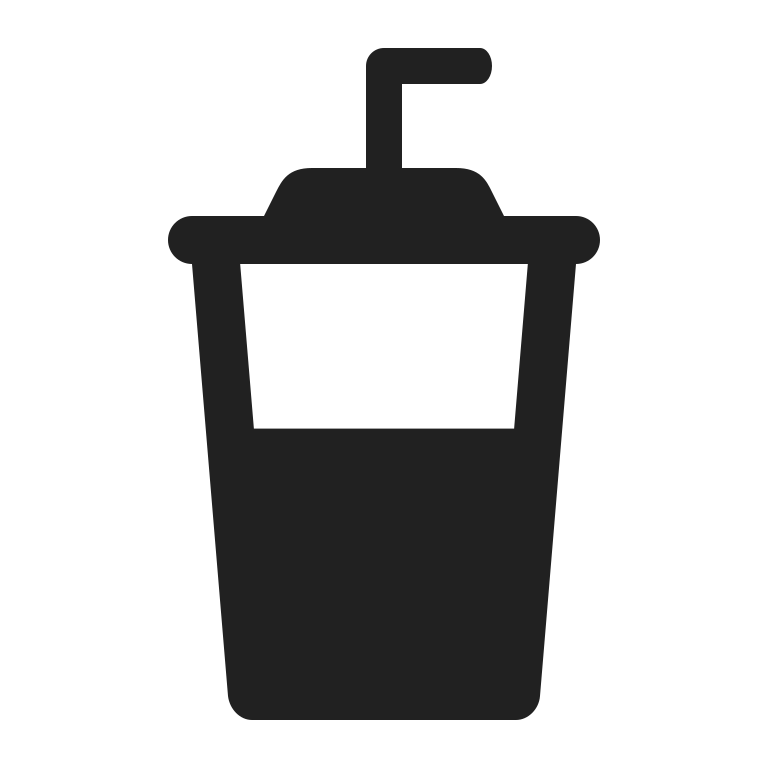
cup with straw high contrast